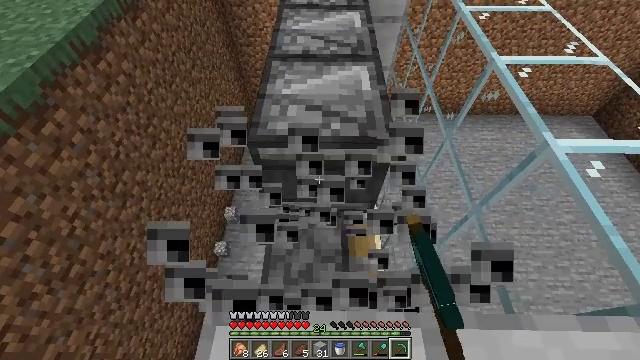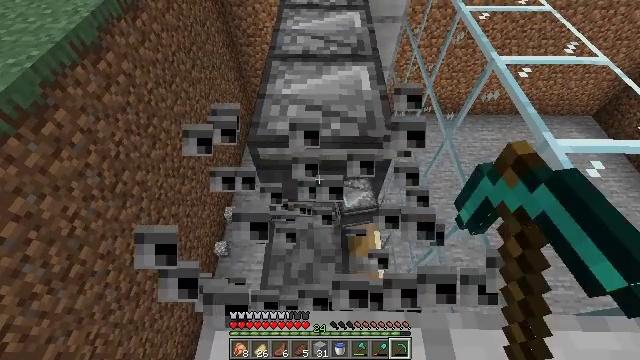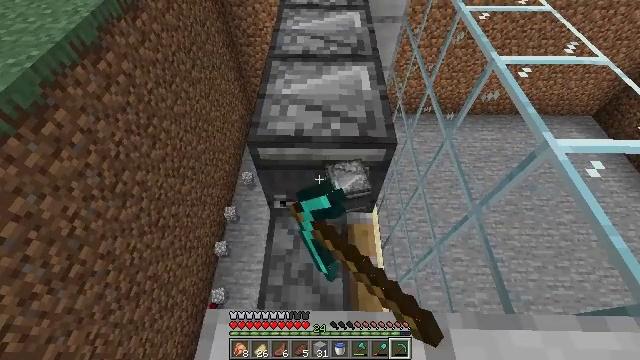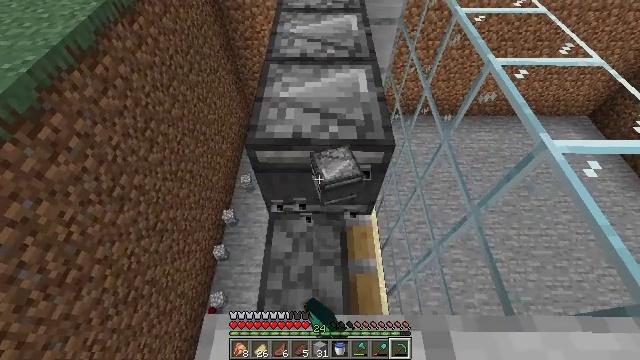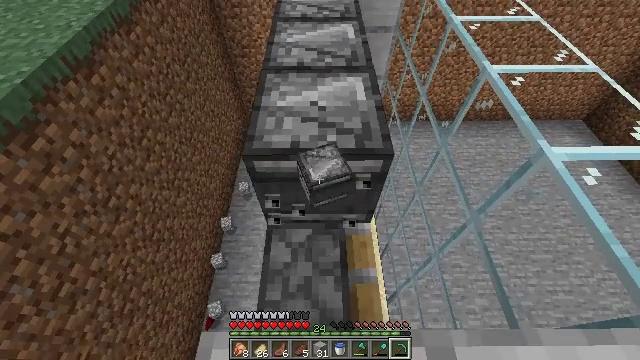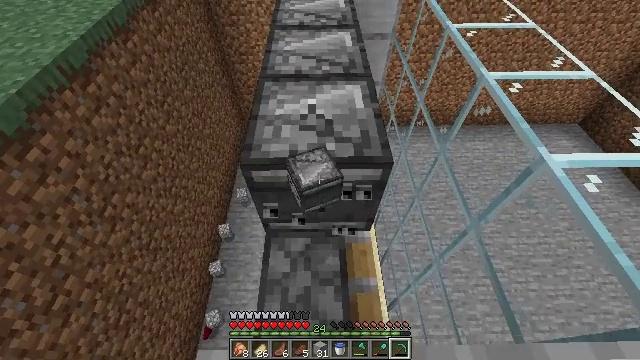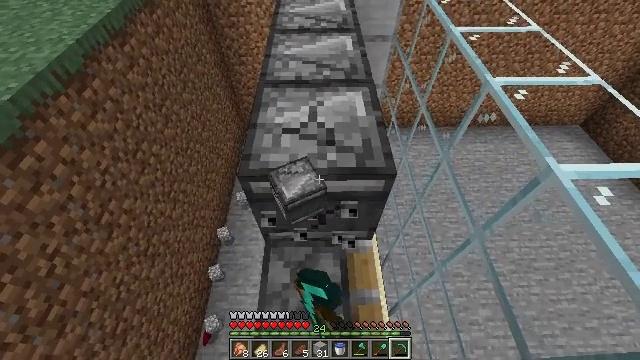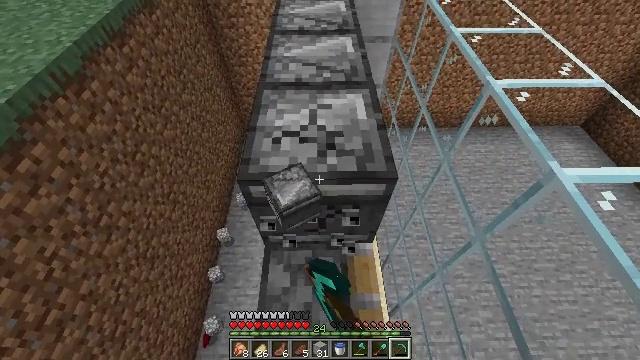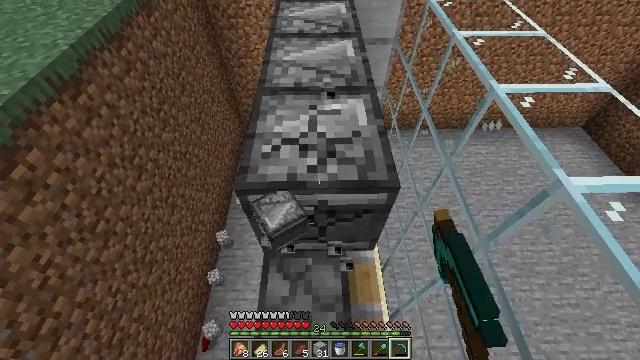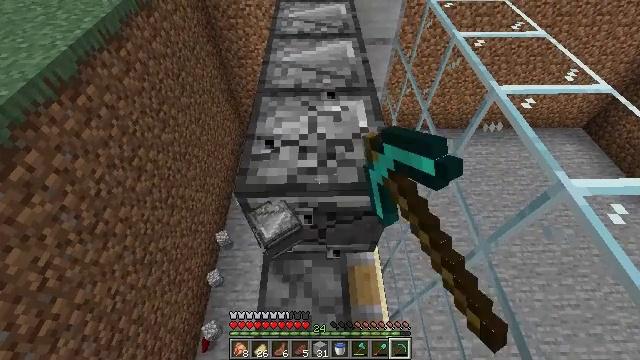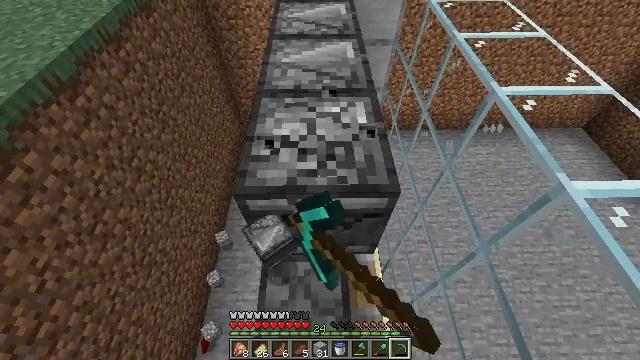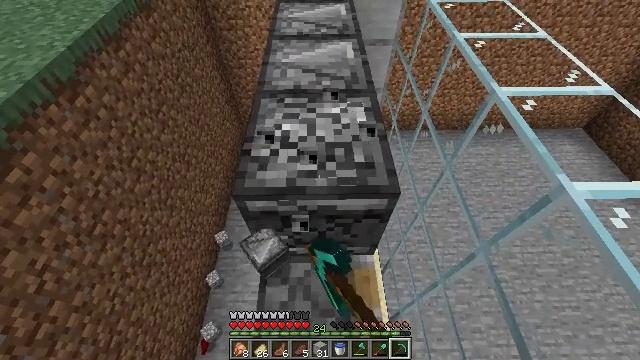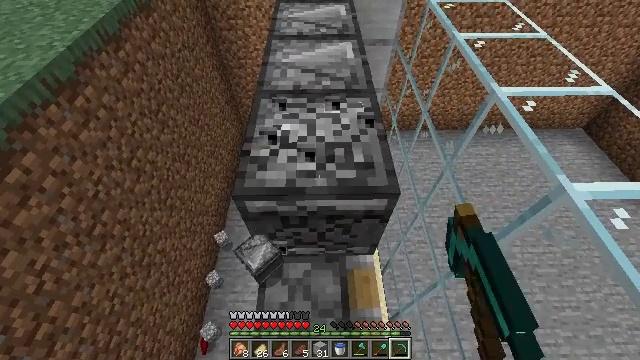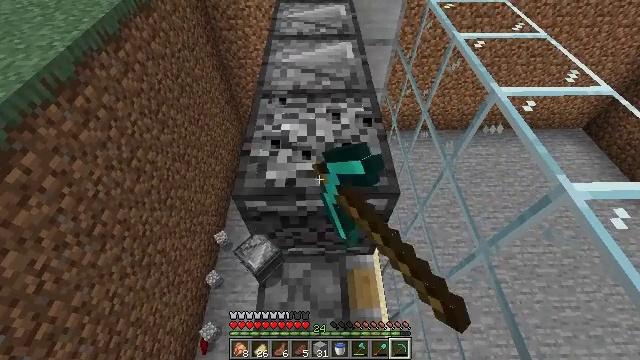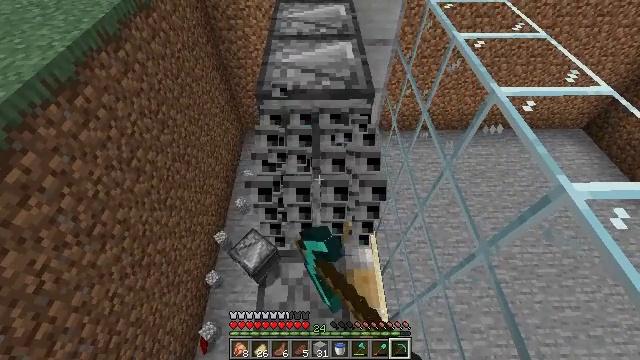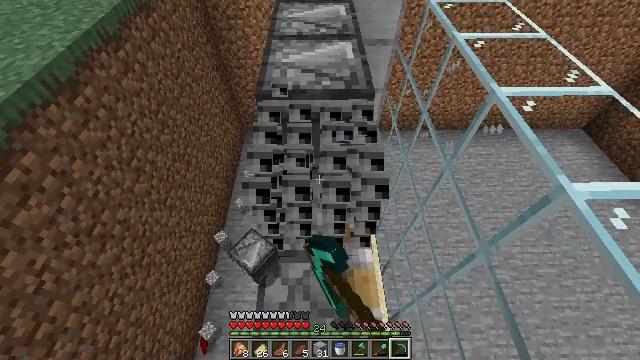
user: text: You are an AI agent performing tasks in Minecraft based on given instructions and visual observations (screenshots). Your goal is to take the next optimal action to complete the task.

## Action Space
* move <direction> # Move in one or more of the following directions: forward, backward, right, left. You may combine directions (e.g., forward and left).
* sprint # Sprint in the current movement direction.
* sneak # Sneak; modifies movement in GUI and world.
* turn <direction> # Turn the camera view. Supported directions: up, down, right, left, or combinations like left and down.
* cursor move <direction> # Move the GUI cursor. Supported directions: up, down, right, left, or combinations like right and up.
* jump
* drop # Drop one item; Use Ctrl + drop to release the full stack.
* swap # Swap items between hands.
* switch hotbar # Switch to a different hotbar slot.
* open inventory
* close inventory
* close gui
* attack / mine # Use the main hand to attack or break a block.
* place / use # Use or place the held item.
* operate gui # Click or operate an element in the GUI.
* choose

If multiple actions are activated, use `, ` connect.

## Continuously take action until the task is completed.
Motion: motion action
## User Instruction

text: Mine the observer block.
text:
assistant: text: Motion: sneak, attack / mine
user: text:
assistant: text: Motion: sneak, attack / mine
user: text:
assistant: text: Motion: move forward, sneak, attack / mine
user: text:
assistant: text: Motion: move forward, sneak, turn up, attack / mine
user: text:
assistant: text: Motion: move forward, sneak, turn up, attack / mine
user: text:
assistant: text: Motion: move forward, sneak, attack / mine
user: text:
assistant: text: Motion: move forward, sneak, attack / mine
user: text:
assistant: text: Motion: sneak, attack / mine
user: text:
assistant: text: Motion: sneak, attack / mine
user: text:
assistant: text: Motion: sneak, attack / mine
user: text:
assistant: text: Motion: sneak, attack / mine
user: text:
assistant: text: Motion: sneak, attack / mine
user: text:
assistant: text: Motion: sneak, attack / mine
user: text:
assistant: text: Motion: sneak, attack / mine
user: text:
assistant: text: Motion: sneak, attack / mine
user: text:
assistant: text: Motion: sneak, attack / mine
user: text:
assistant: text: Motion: move forward, sneak, turn up, attack / mine
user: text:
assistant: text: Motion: move forward, sneak, turn up, attack / mine
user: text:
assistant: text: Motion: move forward, sneak, turn up, attack / mine
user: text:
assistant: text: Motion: move forward, sneak, turn up, attack / mine
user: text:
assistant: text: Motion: move forward, sneak, turn up, attack / mine
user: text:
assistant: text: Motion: move forward, sneak, turn up, attack / mine
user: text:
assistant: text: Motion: move forward, sneak, turn up, attack / mine
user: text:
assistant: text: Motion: sneak, turn up, attack / mine
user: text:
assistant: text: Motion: sneak, turn up, attack / mine
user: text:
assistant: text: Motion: sneak, attack / mine
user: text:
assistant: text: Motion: sneak, turn up, attack / mine
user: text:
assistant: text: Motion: sneak, attack / mine
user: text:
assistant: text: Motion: sneak, turn up, attack / mine
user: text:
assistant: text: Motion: sneak, attack / mine